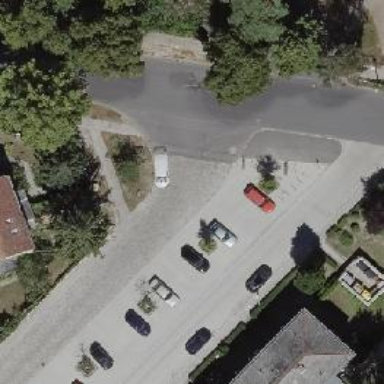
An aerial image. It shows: Sidewalk.